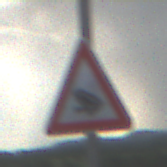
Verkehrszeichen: AmphibienwanderungRechts
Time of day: MorningAfternoon
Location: Outdoor (RoadRail)
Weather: PartlyCloudy
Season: NotSpecified
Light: Natural